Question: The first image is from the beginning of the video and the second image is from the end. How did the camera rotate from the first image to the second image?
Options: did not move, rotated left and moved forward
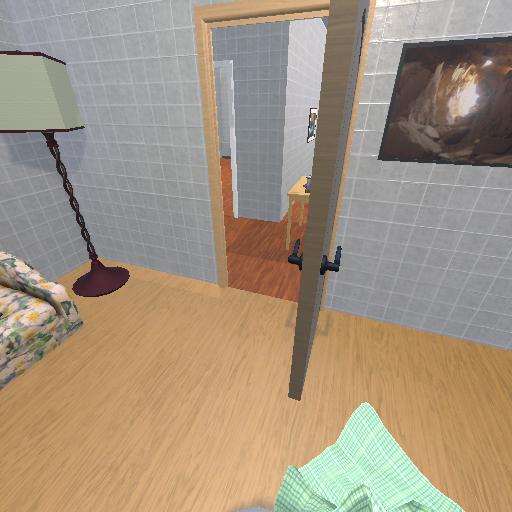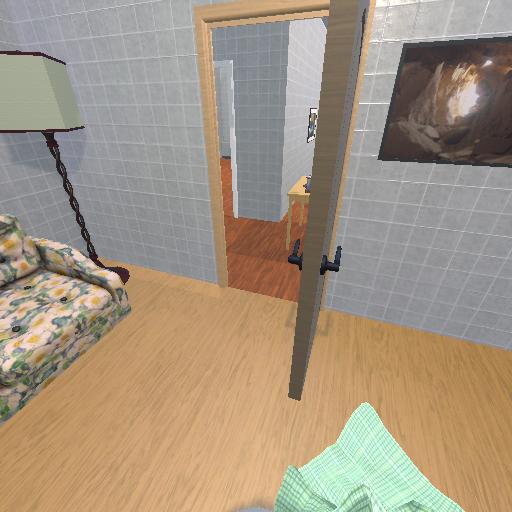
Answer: did not move